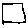
Label: square